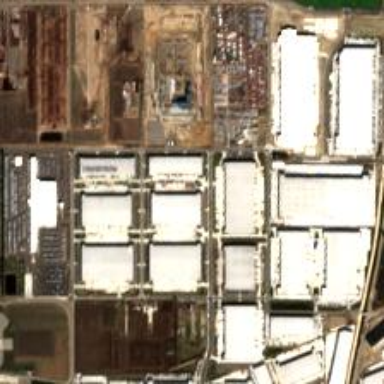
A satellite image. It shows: Industrial area.